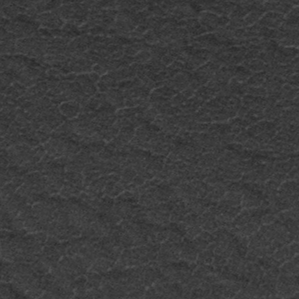
Label: frost